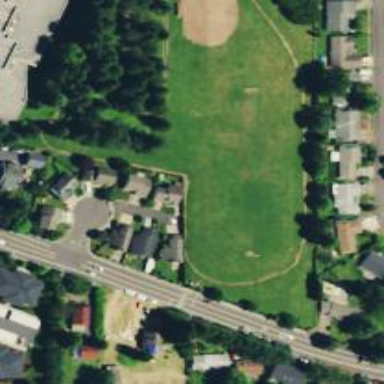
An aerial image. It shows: Soccer pitch designated for leisure and sports activities.